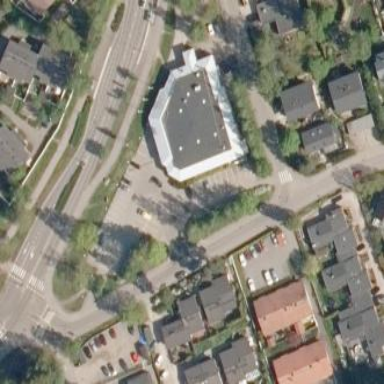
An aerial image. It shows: Commercial building.